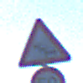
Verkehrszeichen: Stau
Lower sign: Geschwindigkeit50
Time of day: MorningAfternoon
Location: Outdoor (Nature)
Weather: PartlyCloudy
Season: NotSpecified
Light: Natural